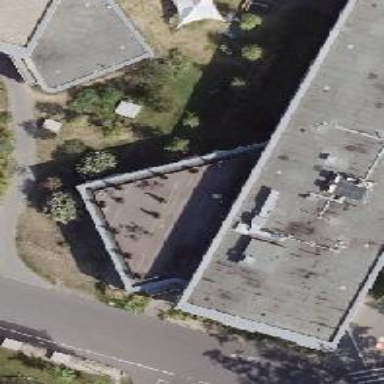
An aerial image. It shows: Part of building.